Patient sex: F
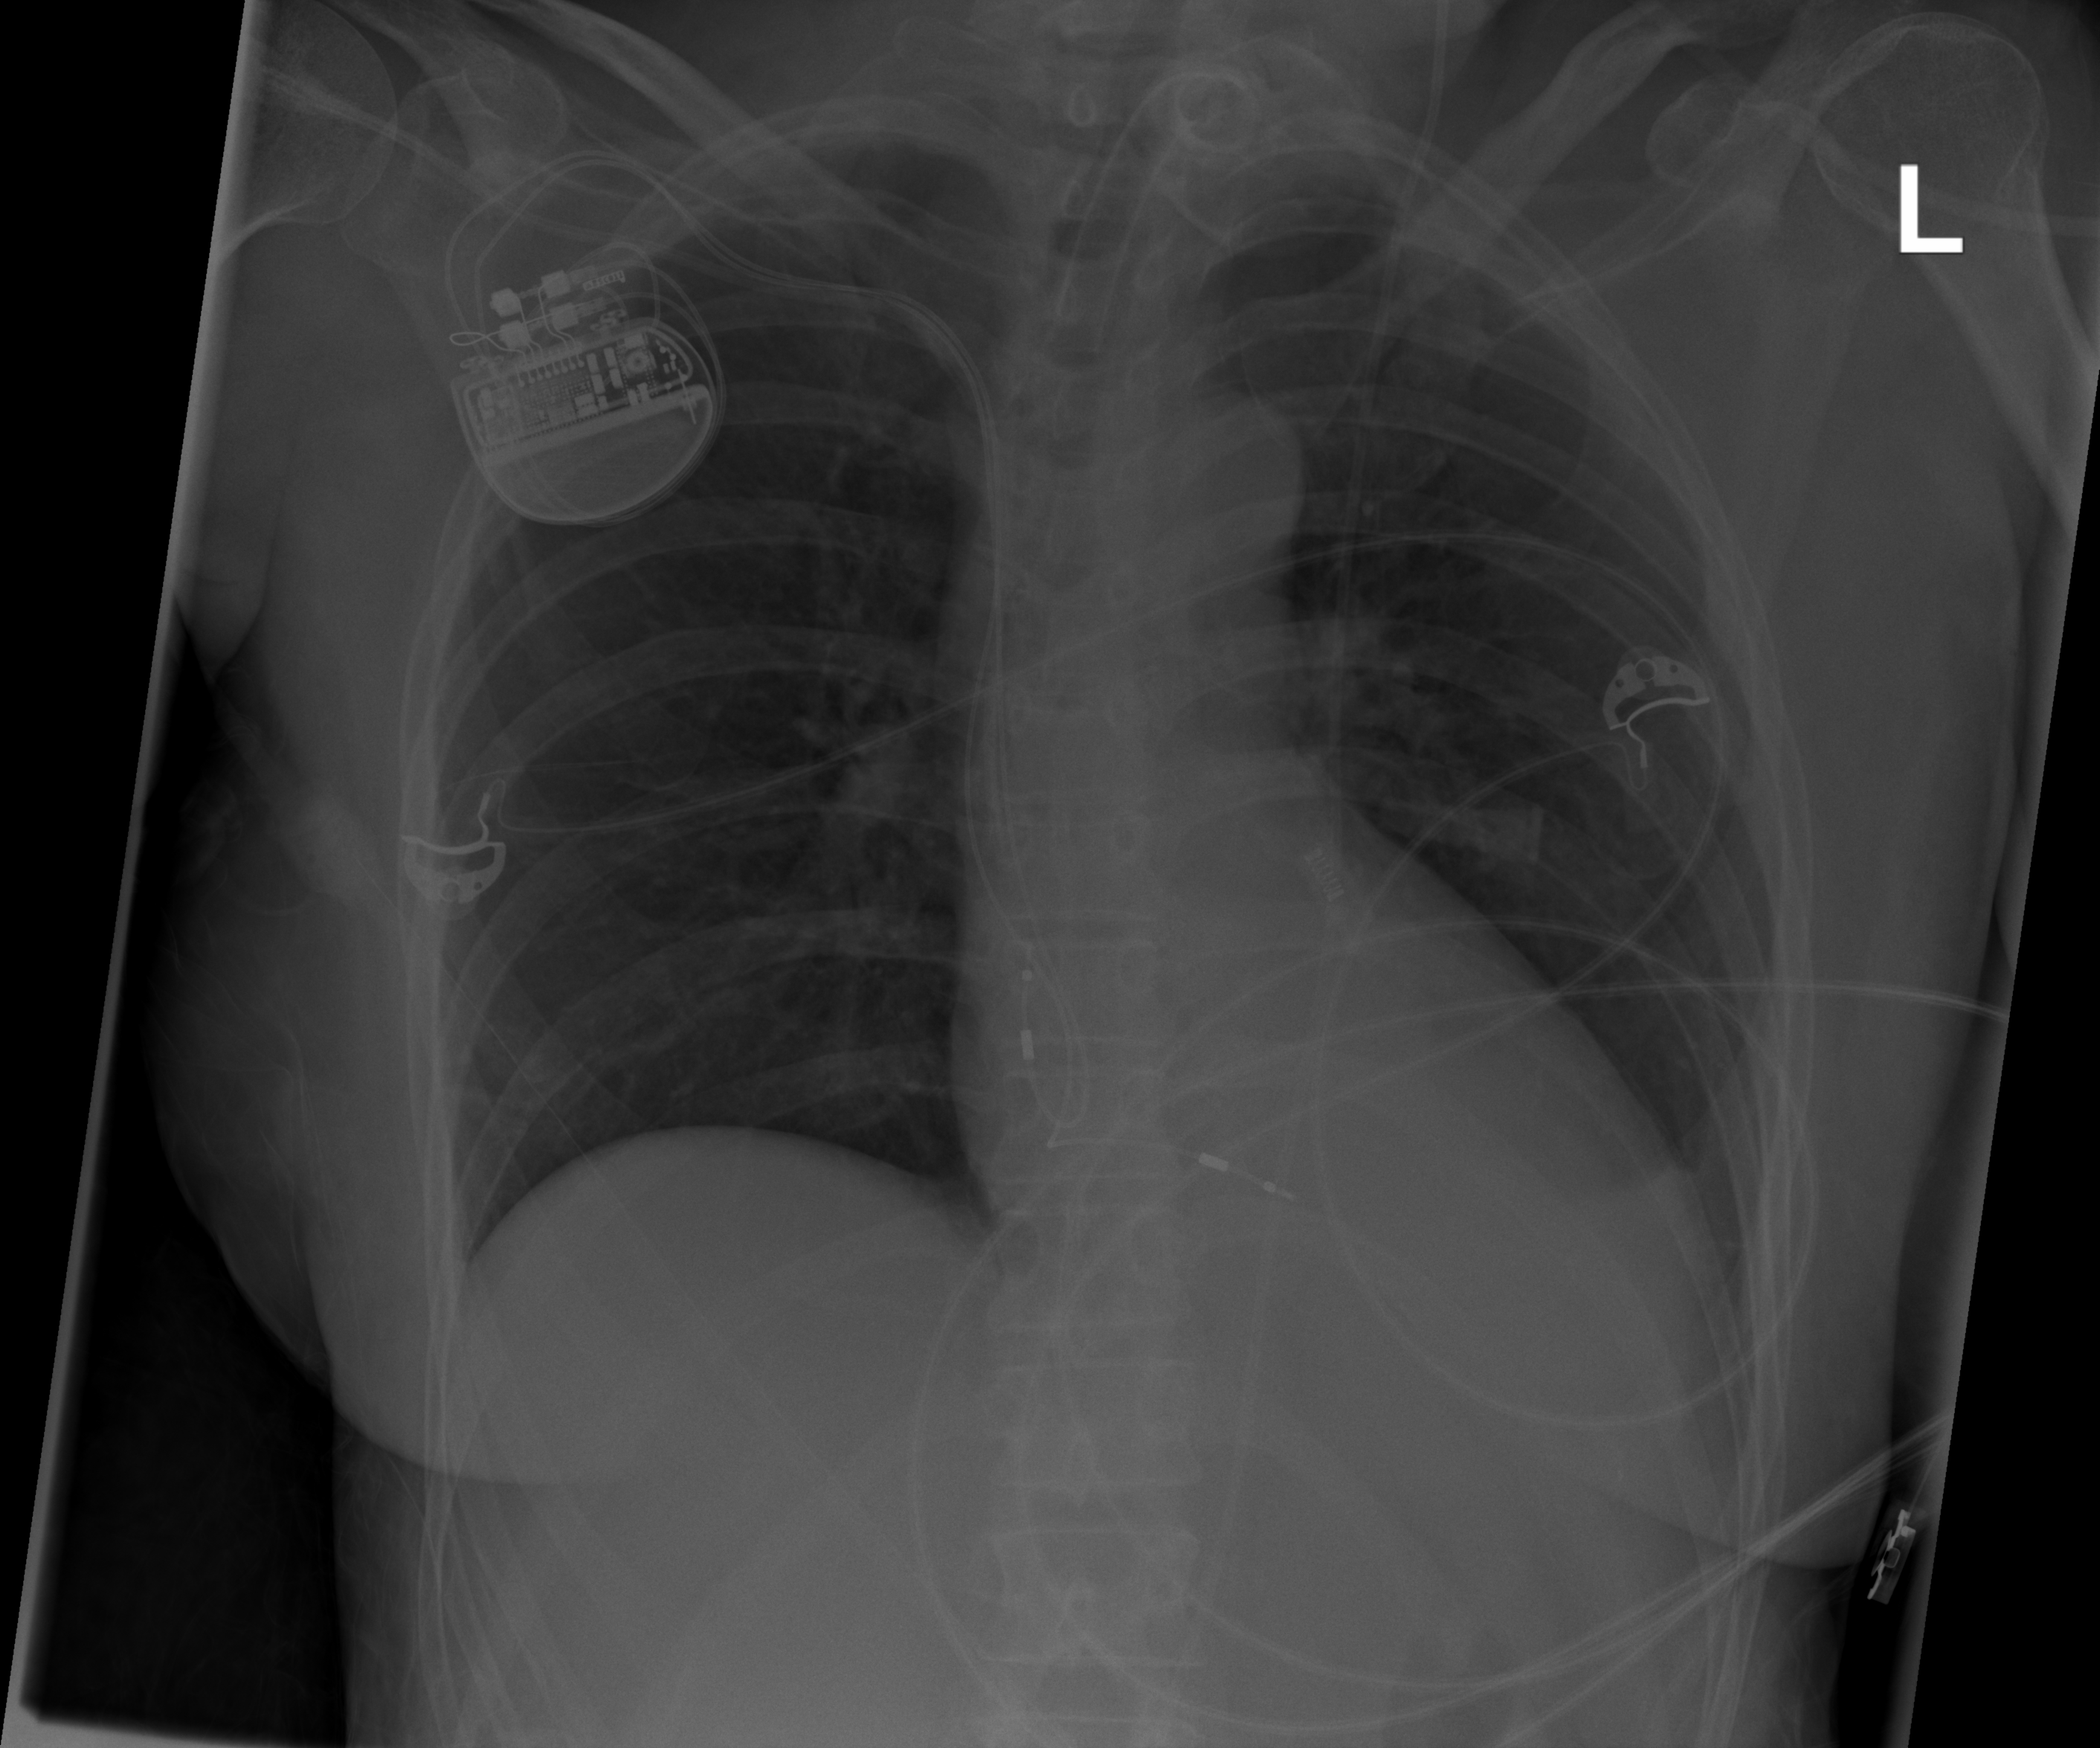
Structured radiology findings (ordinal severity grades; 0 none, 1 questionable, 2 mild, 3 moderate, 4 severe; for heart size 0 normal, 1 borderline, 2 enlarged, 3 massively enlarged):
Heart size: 0
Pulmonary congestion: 0
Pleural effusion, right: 1
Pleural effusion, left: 2
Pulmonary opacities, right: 0
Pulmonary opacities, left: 0
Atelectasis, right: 1
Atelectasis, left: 2